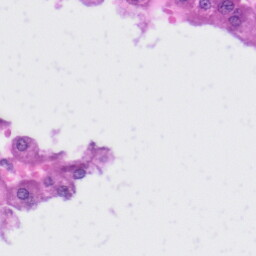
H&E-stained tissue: Liver